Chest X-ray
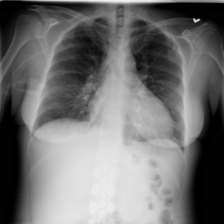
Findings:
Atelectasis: negative
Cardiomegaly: positive
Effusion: positive
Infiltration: negative
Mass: negative
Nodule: negative
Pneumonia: negative
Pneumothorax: negative
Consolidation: negative
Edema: negative
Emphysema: negative
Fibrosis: negative
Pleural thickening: negative
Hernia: negative